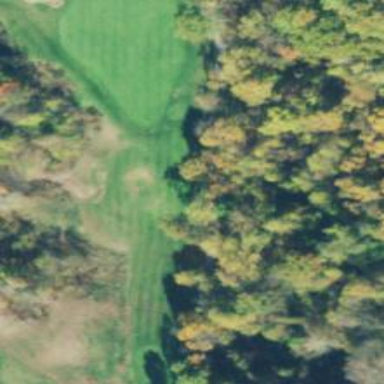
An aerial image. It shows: Pathway for golfing.